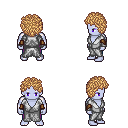
a pixel art fantasy rpg character, male body template, dark elf, purple skin, white robe, magenta pants, light blonde curly afro hairstyle, leather bracers, four views (front, back, left, right), 2x2 character sprite sheet, small pixel art, hard edges, no anti-aliasing